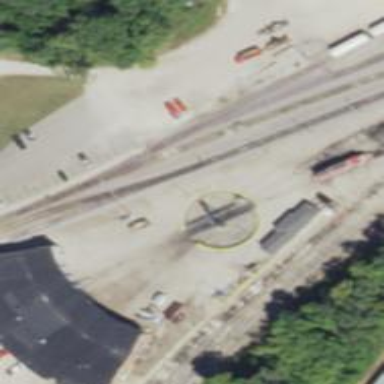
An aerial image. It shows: Railway yard used for servicing trains.